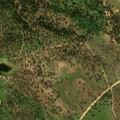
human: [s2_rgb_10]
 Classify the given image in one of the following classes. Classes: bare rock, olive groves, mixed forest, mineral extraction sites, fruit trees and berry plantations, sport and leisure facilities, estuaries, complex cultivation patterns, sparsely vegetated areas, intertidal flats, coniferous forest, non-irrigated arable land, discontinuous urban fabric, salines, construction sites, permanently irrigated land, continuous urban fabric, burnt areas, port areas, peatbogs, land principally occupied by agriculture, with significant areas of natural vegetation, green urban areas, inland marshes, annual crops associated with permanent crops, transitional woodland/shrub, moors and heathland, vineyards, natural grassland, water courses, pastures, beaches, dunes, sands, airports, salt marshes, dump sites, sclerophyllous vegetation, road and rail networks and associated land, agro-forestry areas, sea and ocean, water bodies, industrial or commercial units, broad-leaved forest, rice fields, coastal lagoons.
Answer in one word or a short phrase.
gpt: pastures, agro-forestry areas